RGB frame:
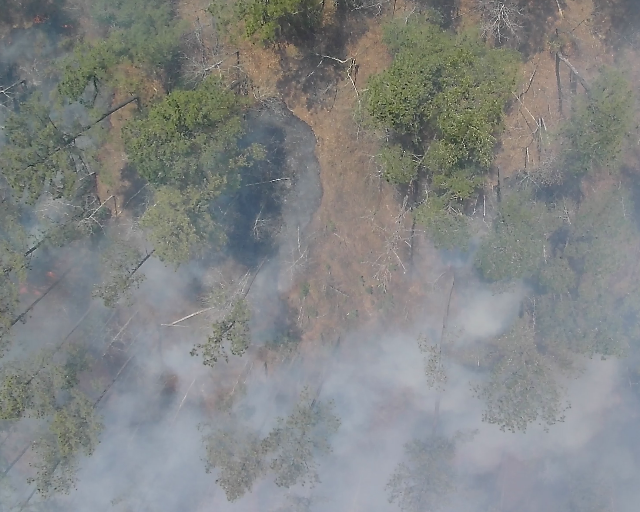
Thermal frame:
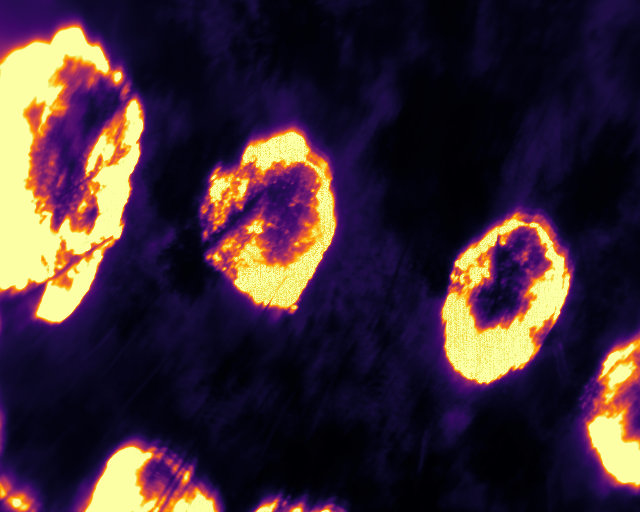
Captured: 2026-02-26 02:31:48
Pixels at or above 80 °C: 69857 (fraction of frame: 0.2132)